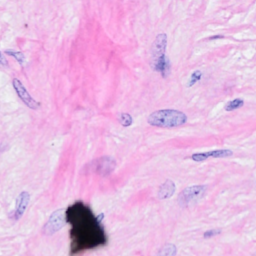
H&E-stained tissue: Breast